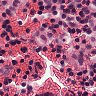
Metastatic tissue present: no